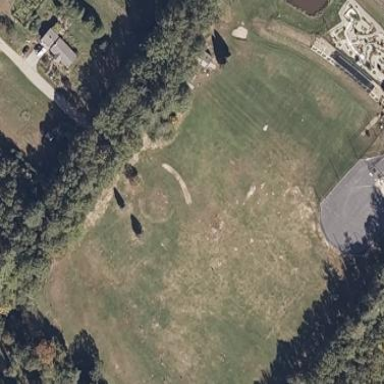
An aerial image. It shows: Golf pitch.